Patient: sex M, age 64
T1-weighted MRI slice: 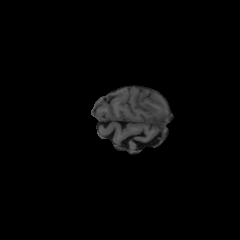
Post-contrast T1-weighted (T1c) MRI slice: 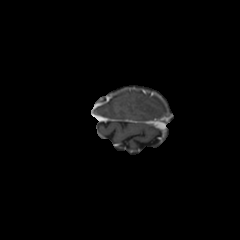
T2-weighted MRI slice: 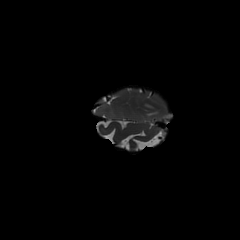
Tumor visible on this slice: yes
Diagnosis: Glioblastoma, IDH-wildtype
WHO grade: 4